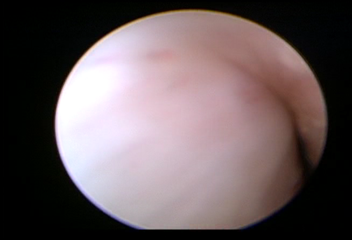
Modality: WLC
Class: Normal mucosa
Bladder cancer association: No